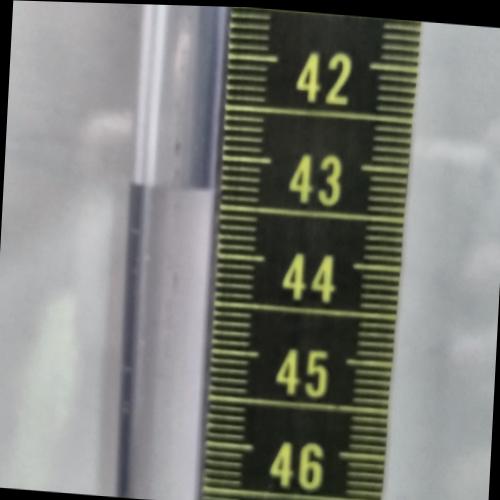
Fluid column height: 43.3 cm